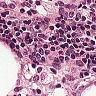
Metastatic tissue present: no